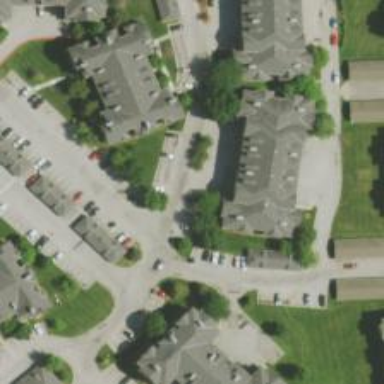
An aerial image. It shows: Living street.